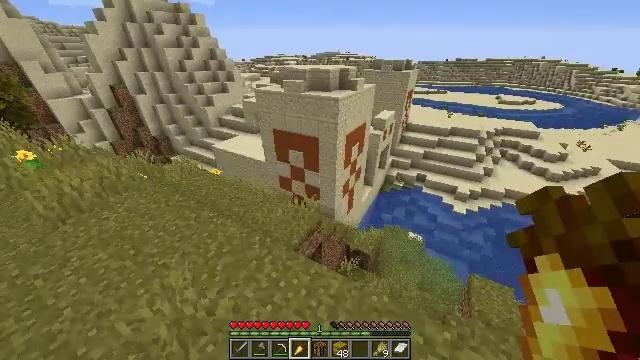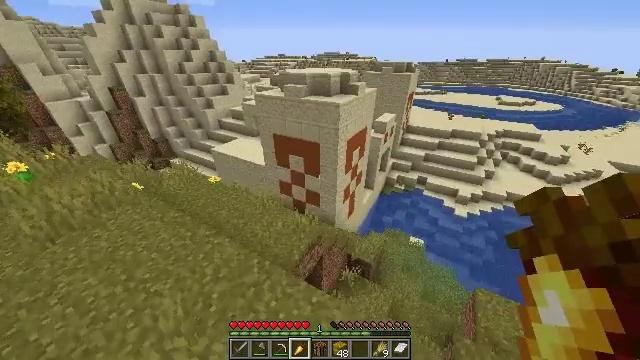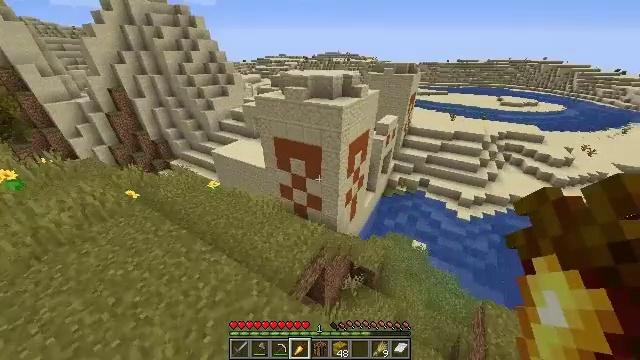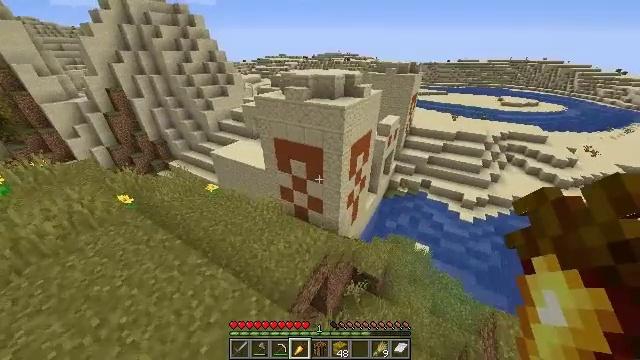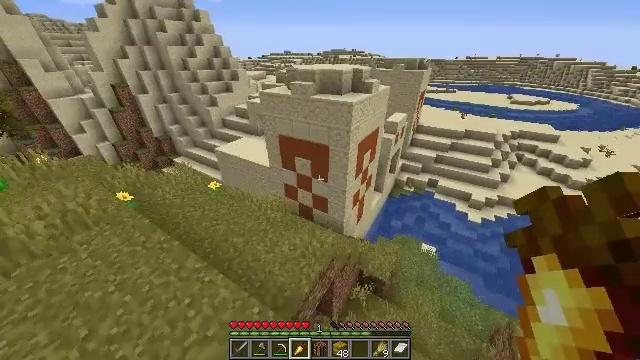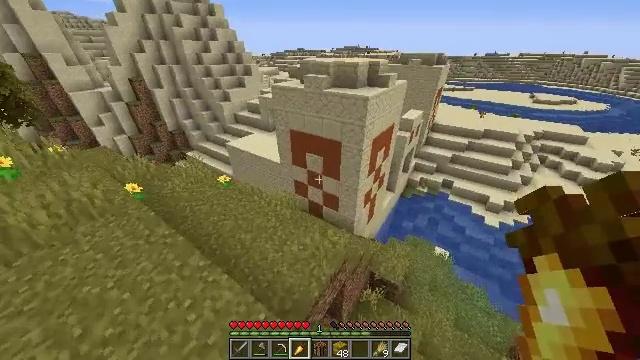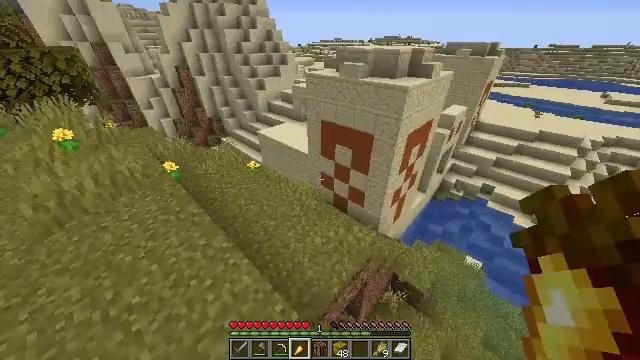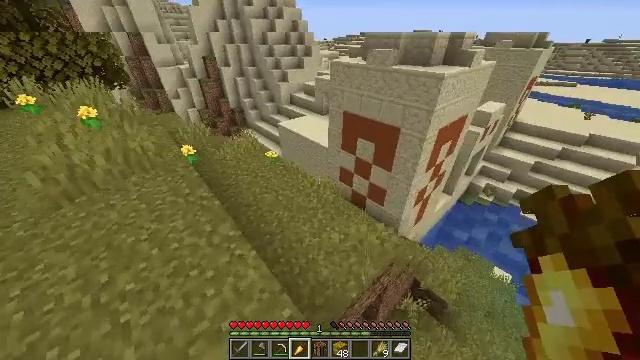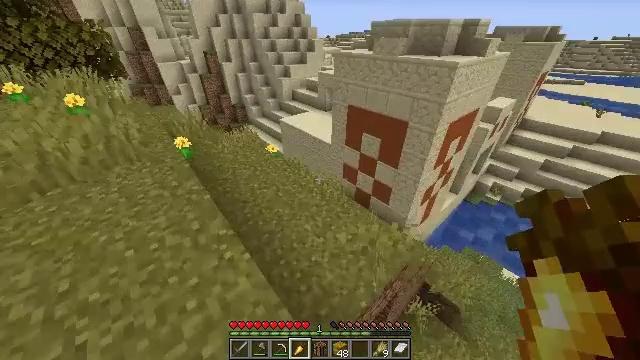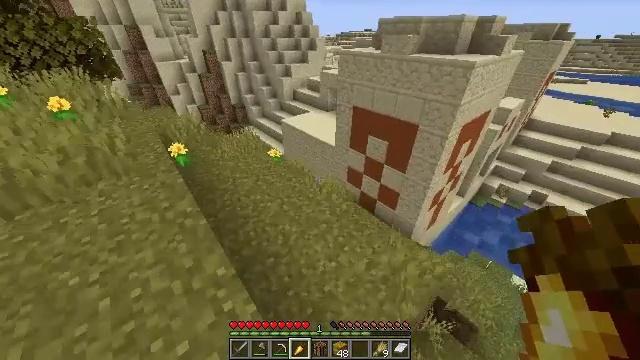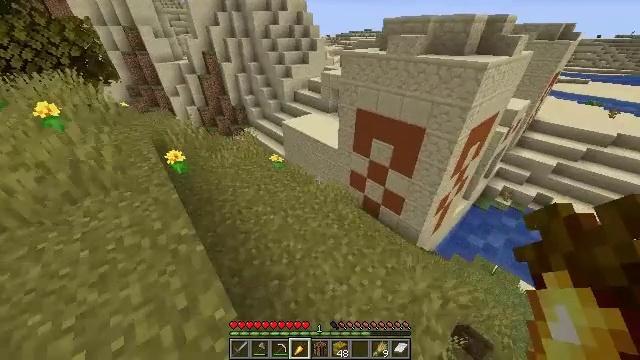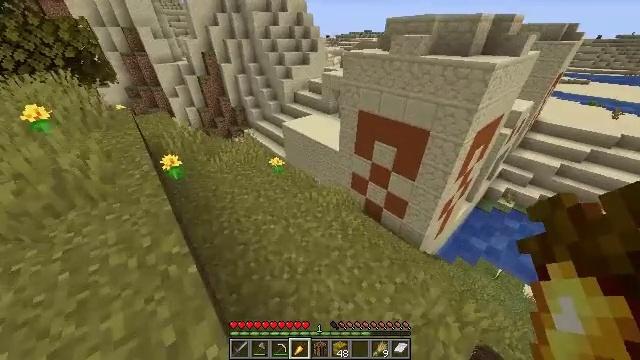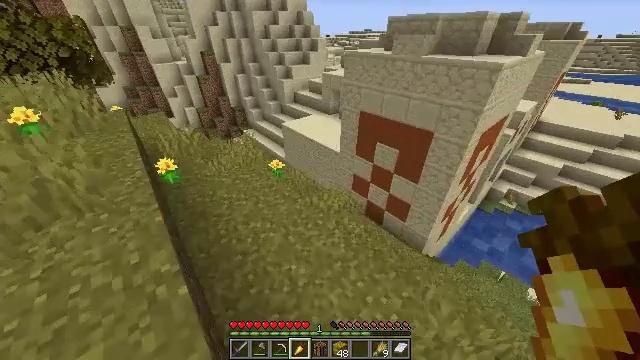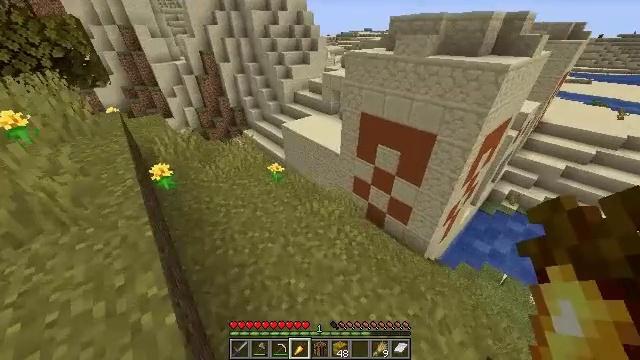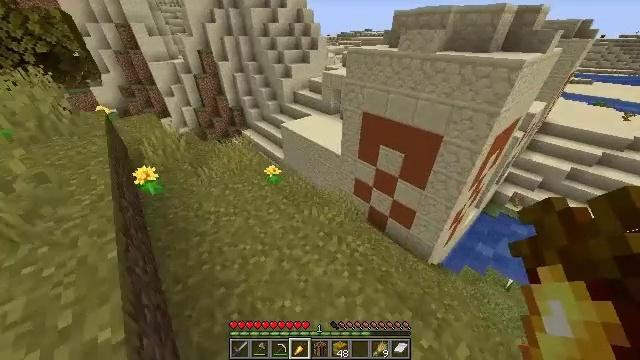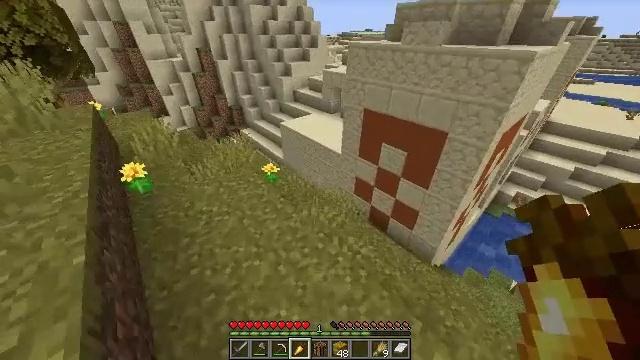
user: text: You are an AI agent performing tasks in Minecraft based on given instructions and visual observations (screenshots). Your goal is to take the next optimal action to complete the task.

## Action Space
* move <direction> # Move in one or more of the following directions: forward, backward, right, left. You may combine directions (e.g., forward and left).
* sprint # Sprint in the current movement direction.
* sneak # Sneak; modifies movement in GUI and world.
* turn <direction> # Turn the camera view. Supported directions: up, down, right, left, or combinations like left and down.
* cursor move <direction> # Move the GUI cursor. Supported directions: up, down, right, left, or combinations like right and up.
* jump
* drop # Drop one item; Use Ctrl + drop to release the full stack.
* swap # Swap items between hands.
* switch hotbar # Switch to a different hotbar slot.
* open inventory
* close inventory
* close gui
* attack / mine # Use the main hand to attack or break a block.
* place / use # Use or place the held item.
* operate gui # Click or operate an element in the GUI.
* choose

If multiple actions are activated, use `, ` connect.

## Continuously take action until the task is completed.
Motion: motion action
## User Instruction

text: Harvest the orange terracotta from structures or biomes.
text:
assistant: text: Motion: move forward and move left
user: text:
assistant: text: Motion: move forward and move left
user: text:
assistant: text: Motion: move forward and move left
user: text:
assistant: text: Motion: move forward and move left, turn left
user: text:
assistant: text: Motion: move forward and move left, turn left
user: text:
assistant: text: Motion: move forward and move left, turn left and down
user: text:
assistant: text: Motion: move forward and move left, turn left
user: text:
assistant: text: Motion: move forward and move left
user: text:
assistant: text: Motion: move forward and move left
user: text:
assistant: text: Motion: move forward
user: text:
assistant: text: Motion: move forward
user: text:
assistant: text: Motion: move forward
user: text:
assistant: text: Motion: move forward
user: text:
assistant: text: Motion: move forward
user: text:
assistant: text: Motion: move forward
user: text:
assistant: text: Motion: move forward
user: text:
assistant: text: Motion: move forward, sprint
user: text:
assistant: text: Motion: move forward, sprint
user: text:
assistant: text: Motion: move forward, sprint, turn left and down
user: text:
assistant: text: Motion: move forward, sprint
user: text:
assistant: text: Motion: move forward and move left, turn right
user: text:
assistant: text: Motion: move forward and move left, turn right and down
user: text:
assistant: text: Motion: move forward and move left
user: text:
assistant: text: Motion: move forward and move left
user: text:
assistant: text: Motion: move forward and move left
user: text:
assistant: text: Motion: move forward
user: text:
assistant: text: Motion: move forward
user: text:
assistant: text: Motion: move forward, turn left
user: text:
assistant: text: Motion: move forward
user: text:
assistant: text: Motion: move forward, sprint